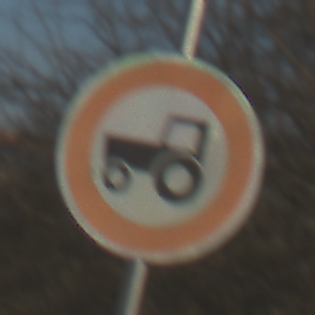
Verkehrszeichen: VerbotKraftfahrzeugeZuegeNichtSchneller25
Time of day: MorningAfternoon
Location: Outdoor (Nature)
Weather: Clear
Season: NotSpecified
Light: Natural